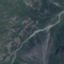
Label: HerbaceousVegetation